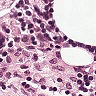
Metastatic tissue present: no